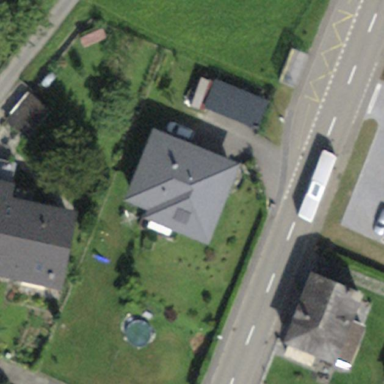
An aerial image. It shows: Detached building.